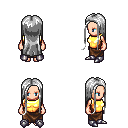
a pixel art fantasy rpg character, female body template, human, light skin, gold chest armor, robe skirt, white extra-long hairstyle, metal boots, four views (front, back, left, right), 2x2 character sprite sheet, small pixel art, hard edges, no anti-aliasing